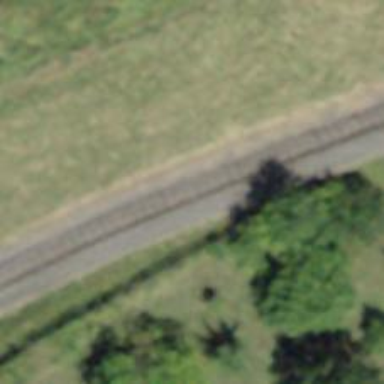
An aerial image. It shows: Narrow-gauge railway with electrified contact line.